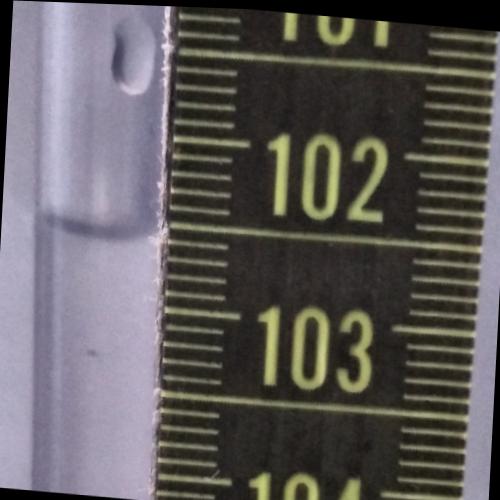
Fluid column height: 102.6 cm